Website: apple
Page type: address-validator
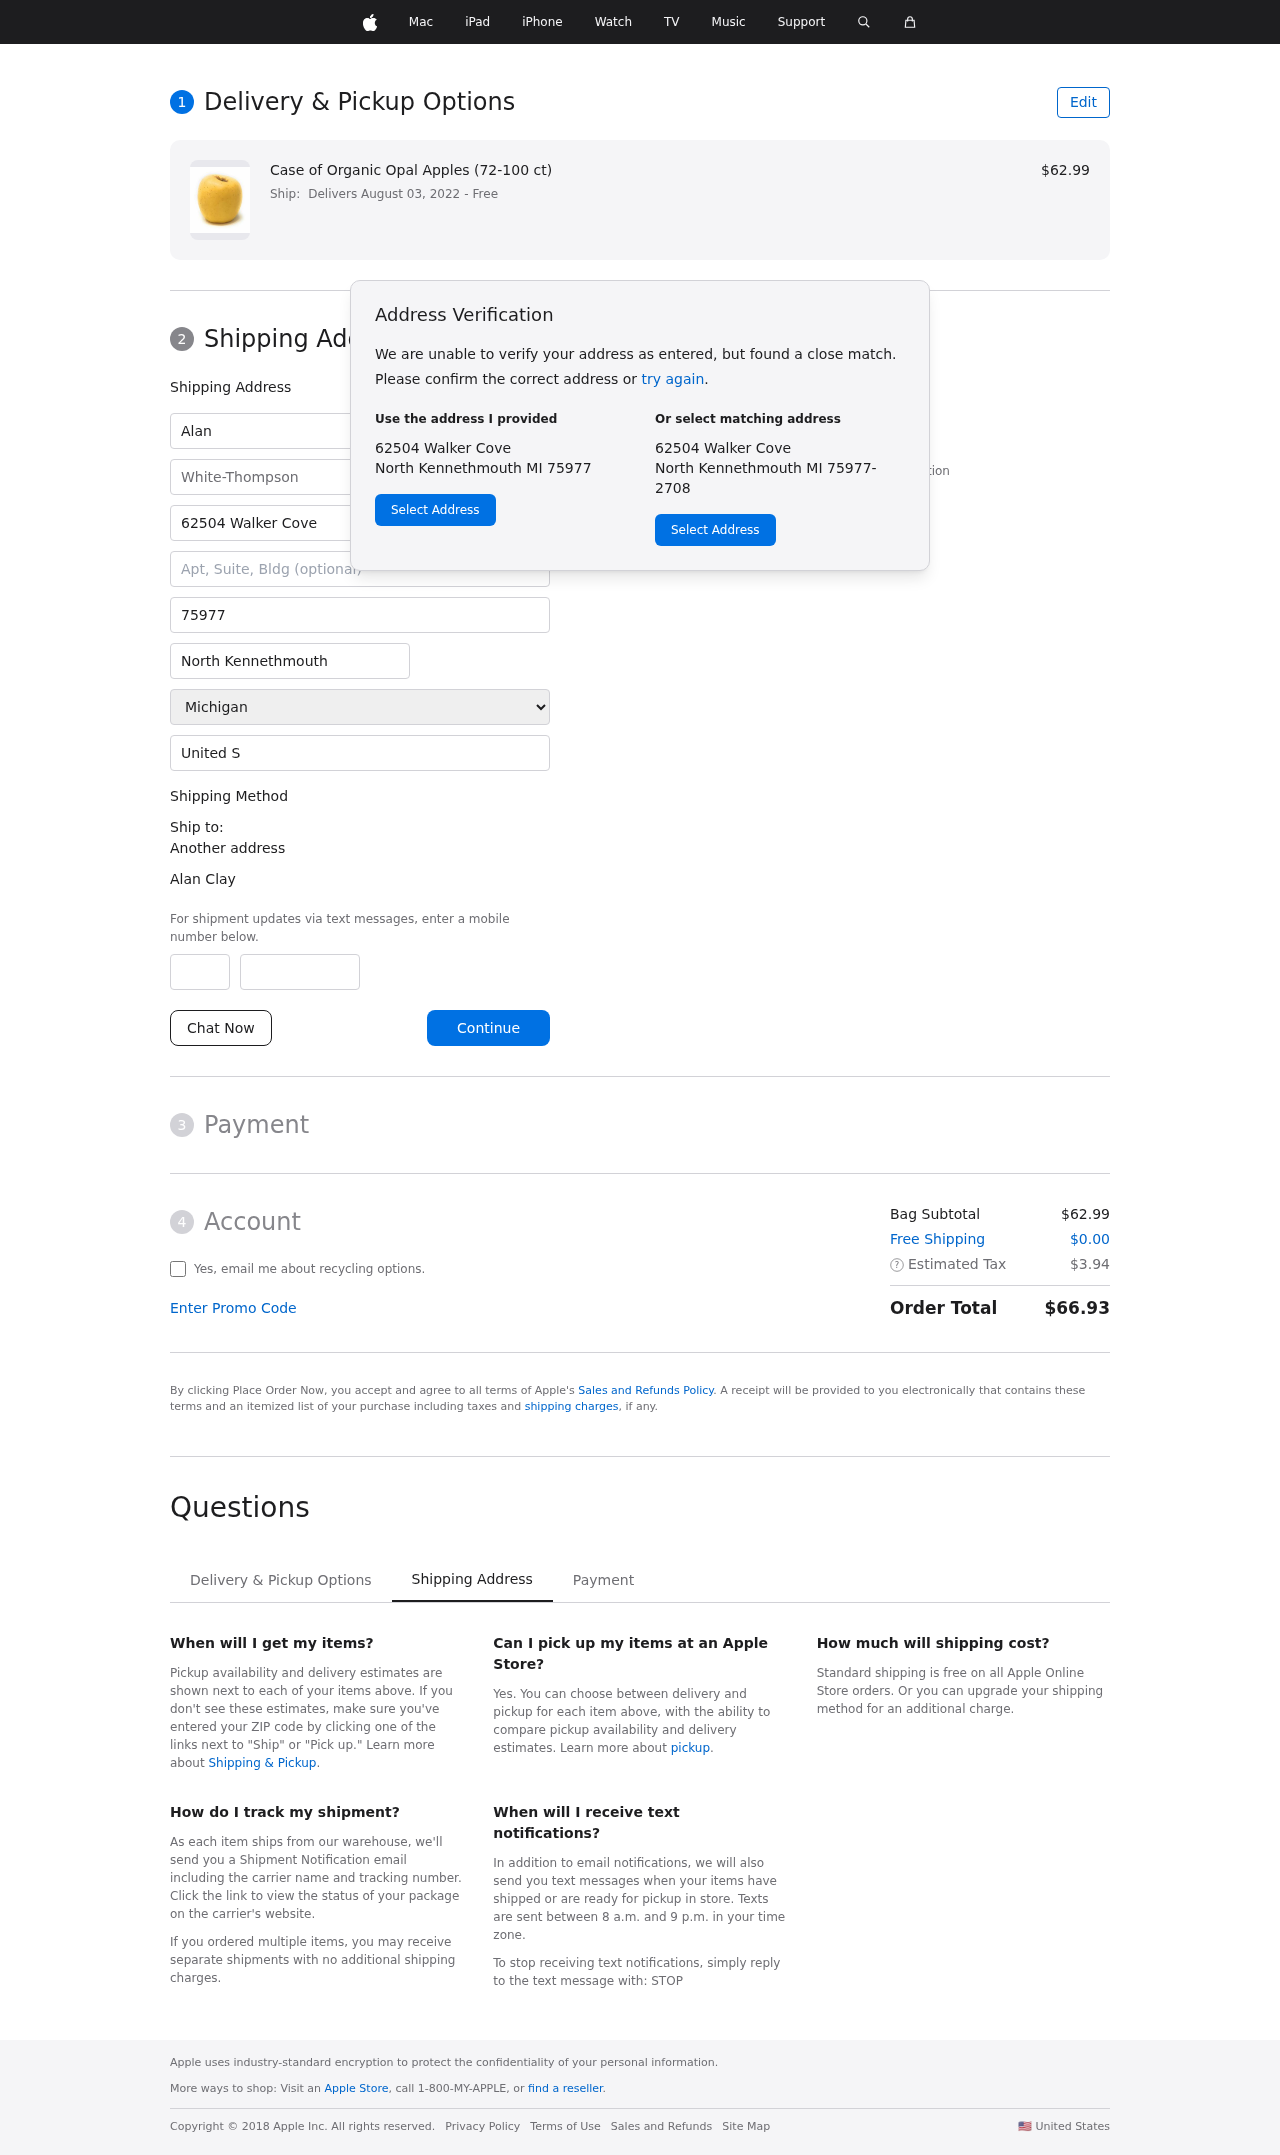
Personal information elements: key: PII_CITY
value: North Kennethmouth
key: PII_COMPANY
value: White-Thompson
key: PII_COUNTRY
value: United States
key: PII_FIRSTNAME
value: Alan
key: PII_FULLNAME
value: Alan Clay
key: PII_LASTNAME
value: Clay
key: PII_PHONE_AREA
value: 340
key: PII_PHONE_SUFFIX
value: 9494
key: PII_POSTCODE
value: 75977
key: PII_STATE
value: Michigan
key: PII_STREET
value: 62504 Walker Cove
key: PII_CITY_STATE_ZIP
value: North Kennethmouth MI 75977
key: PII_STATE_ABBR
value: MI
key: PII_POSTCODE_FULL
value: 75977
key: PII_POSTCODE_NUMERIC
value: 75977
Product elements: key: PRODUCT1_NAME
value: Case of Organic Opal Apples (72-100 ct)
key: PRODUCT1_PRICE
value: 62.99
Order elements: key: ORDER_DELIVERY_DATE
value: Delivers August 03, 2022
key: ORDER_SUBTOTAL
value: $62.99
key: ORDER_SHIPPING_COST
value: $0.00
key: ORDER_TAX
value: $3.94
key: ORDER_TOTAL
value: $66.93